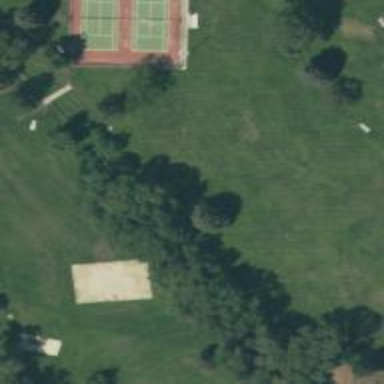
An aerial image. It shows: Disc golf course on leisure land.